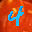
Label: 4